九年级 · 画法几何学
(本题6分)(2019-浙江杭州$cdot$模拟预测)如图,点${A},{B},{C}$在$odot{O}$上,${AB}//{OC}$.备用图(1)求证:$angle{ACB}+angle{BOC}=90^{circ}$;(2)若$odot{O}$的半径为$5,{AC}=8$,求${BC}$的长度.
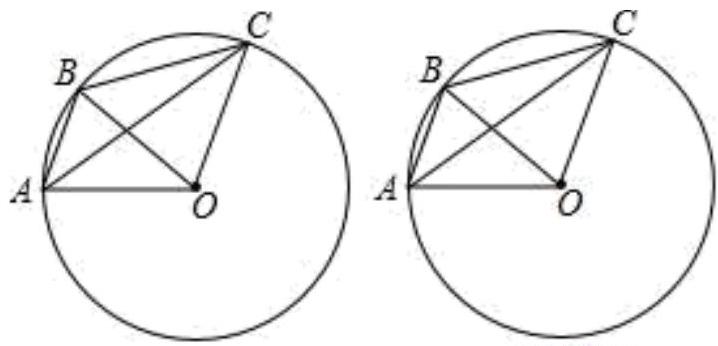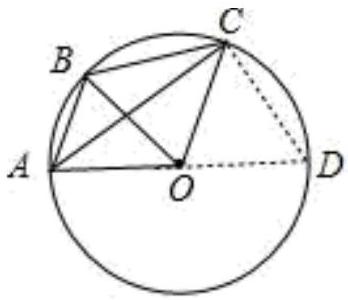
答案: (1)证明见解析;(2)${BC}=6$
解析: 【分析】(1)根据圆周角定理求出$angle{AOB}=2angle{ACB}$,根据平行线的性质和等腰三角形的性质得出$angle{ABO}=angle{BAO},angle{ABO}=angle{BOC},angle{BAO}+angle{AOC}=180^{circ}$,即可得出答案;(2)求出$triangle{BOC}congtriangle{DOC}$,根据全等三角形的性质得出${BC}={CD}$,根据勾股定理求出${CD}$即可。【详解】(1)证明：$because$圆弧$AB$对的圆周角是$angleACB$，对的圆心角是$angleAOB$,$thereforeangle{AOB}=2angle{ACB}$$because{OB}={OA}$$thereforeangle{ABO}=angle{BAO}$$because{AB}//{OC}$$thereforeangle{ABO}=angle{BOC},angle{BAO}+angle{AOC}=180^{circ}$,$thereforeangle{BAO}+angle{AOB}+angle{BOC}=180^{circ}$,即$2angle{ACB}+2angle{BOC}=180^{circ}$，$thereforeangle{ACB}+angle{BOC}=90^{circ}$(2)延长${AO}$交$odot{O}$于${D}$,连接${CD}$,则$angle{ACD}=90^{circ}$,由勾股定理得：${CD}=sqrt{AD^{2}-AC^{2}}=sqrt{(5+5)^{2}-8^{2}}=6$,$because{OC}//{AB}$$thereforeangle{BOC}=angle{ABO},angle{COD}=angle{BAO}$,$becauseangle{BAO}=angle{ABO}$$thereforeangle{BOC}=angle{COD}$在$triangle{BOC}$和$triangle{DOC}$中$left{begin{array}{l}OB=ODangleBOC=angleDOCOC=OCend{array}right.$$thereforetriangle{BOC}congtriangle{DOC}({SAS})$$therefore{BC}={CD}$,$because{CD}=6$$therefore{BC}=6$.【点睛】本题考查全等三角形的性质和判定，平行线的性质，勾股定理，等腰三角形的性质，圆周角定理，能综合运用知识点进行推理是解题的关键.